Question: '''
//in my viewDidLoad()
self.locationManager.requestWhenInUseAuthorization()
self.locationManager.delegate = self
self.locationManager.desiredAccuracy = kCLLocationAccuracyBest
self.locationManager.startUpdatingLocation()
self.locationManager.startMonitoringSignificantLocationChanges()
if CLLocationManager.authorizationStatus() == CLAuthorizationStatus.Denied{
println("location not authorized")
}
//somewhere down the file
func locationManager(manager: CLLocationManager!, didUpdateLocations locations: [AnyObject]!) {
println("Location") //this prints on the phone, not simulator
self.locationManager.stopUpdatingLocation()
}
'''
I also have "NSLocationWhenInUseUsageDescription" in the plist.

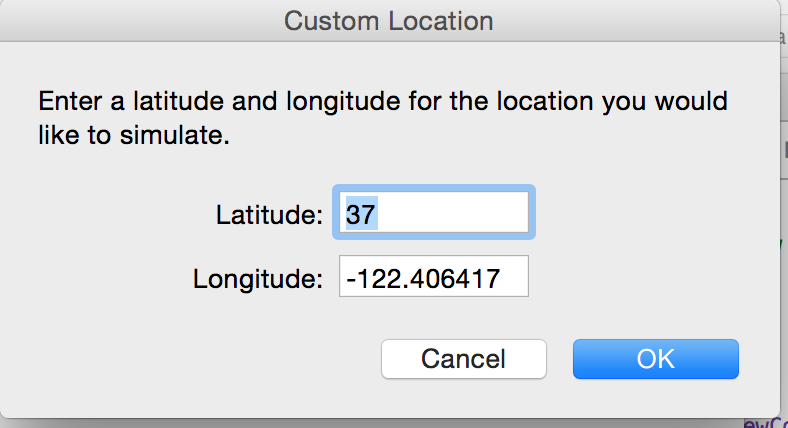
Answer: Just reset your Simulator from here:

Hope It helps.